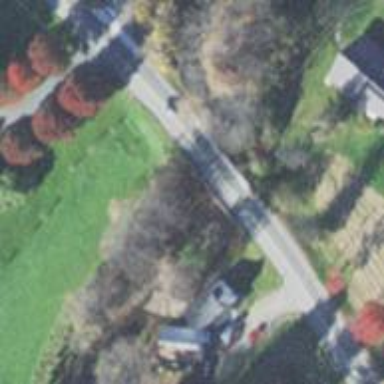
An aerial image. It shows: Asphalt tertiary road on bridge.